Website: crate-barrel
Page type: billing-address
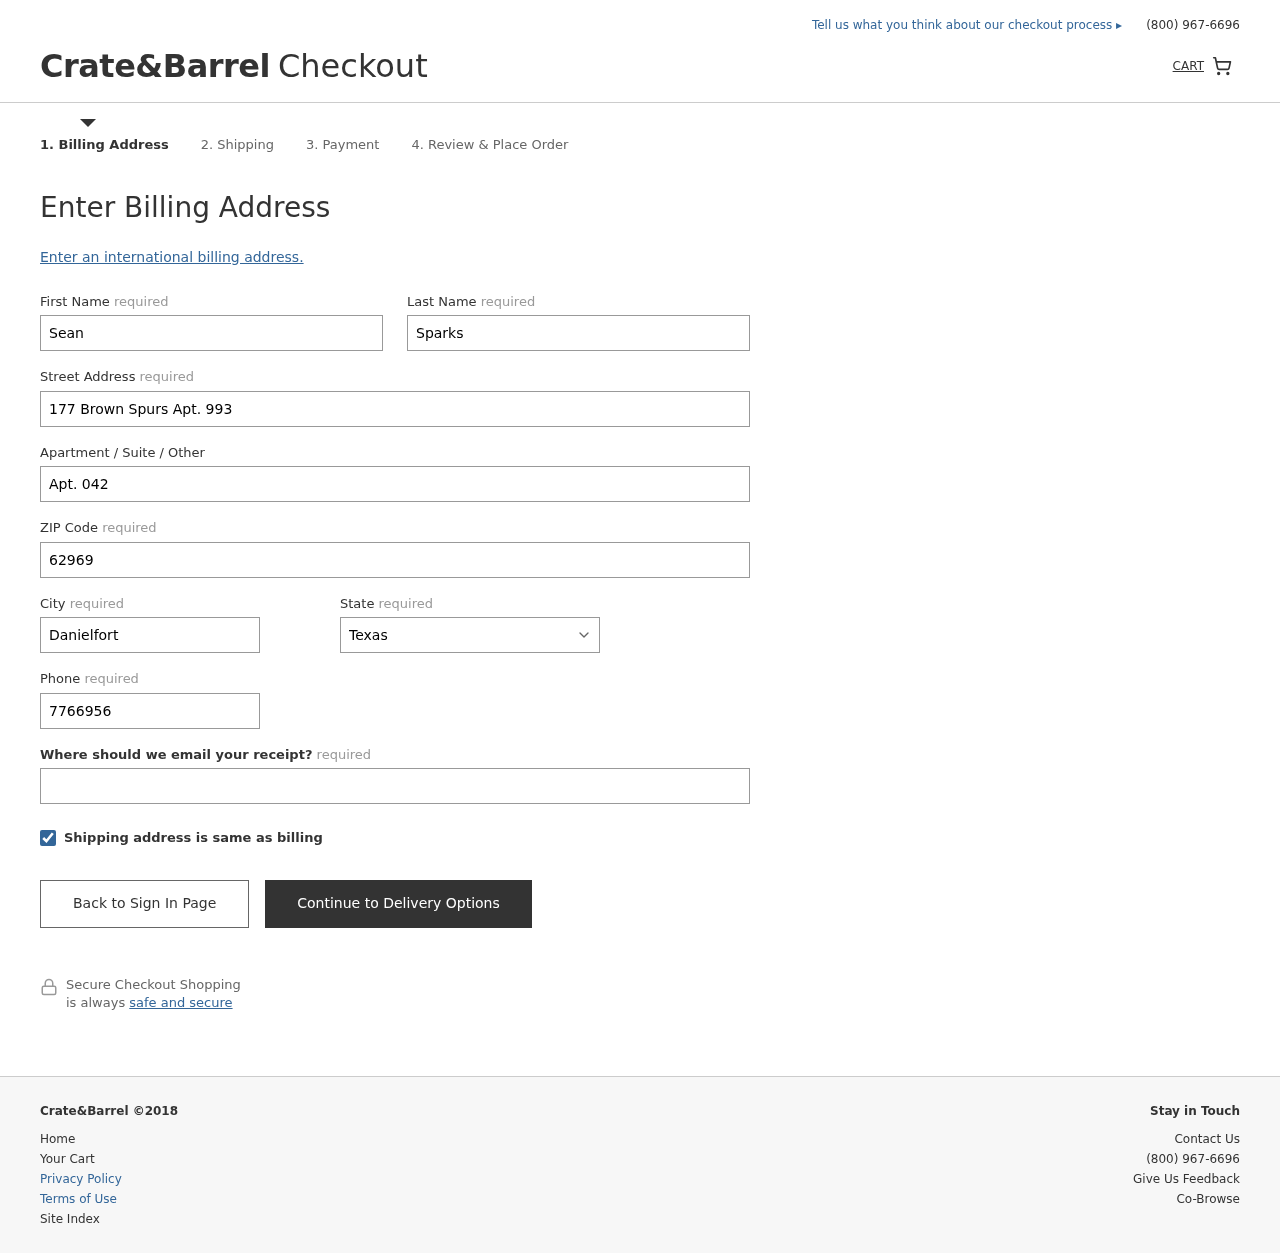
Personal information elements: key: PII_STATE
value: Texas
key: PII_FIRSTNAME
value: Sean
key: PII_LASTNAME
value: Sparks
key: PII_STREET
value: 177 Brown Spurs Apt. 993
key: PII_STREET2
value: Apt. 042
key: PII_POSTCODE
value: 62969
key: PII_CITY
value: Danielfort
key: PII_PHONE
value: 7766956669
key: PII_EMAIL
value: sean_sparks@gmail.com